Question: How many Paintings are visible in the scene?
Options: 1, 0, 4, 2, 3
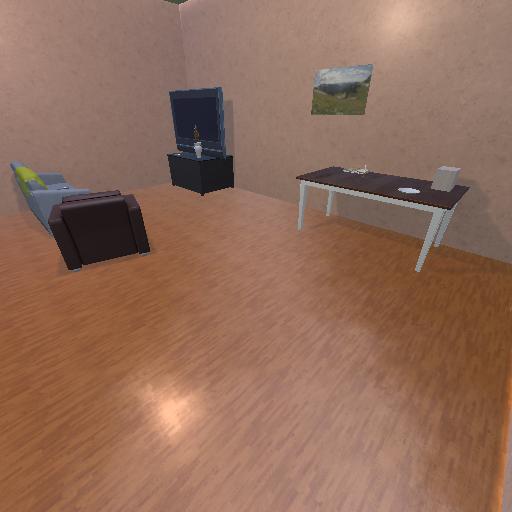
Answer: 1